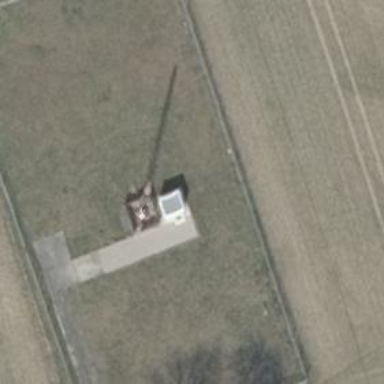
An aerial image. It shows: Communication tower with antennas.